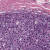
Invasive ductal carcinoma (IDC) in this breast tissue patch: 0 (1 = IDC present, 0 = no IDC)